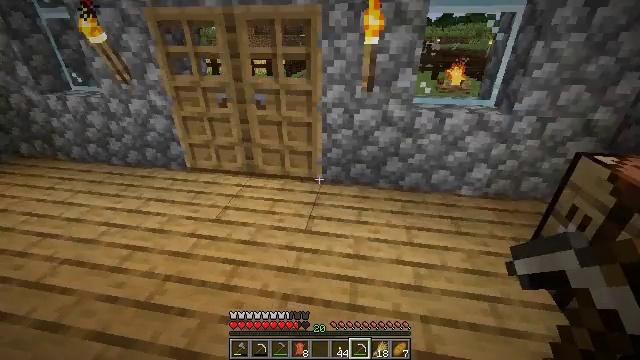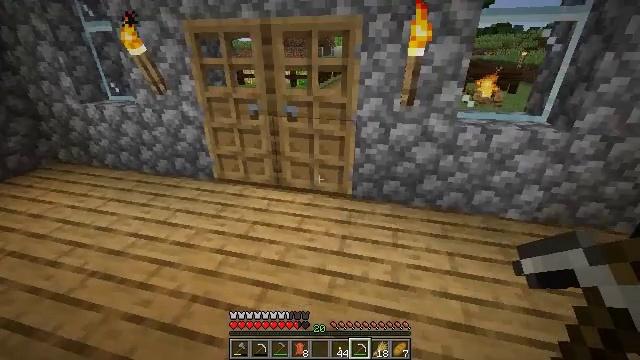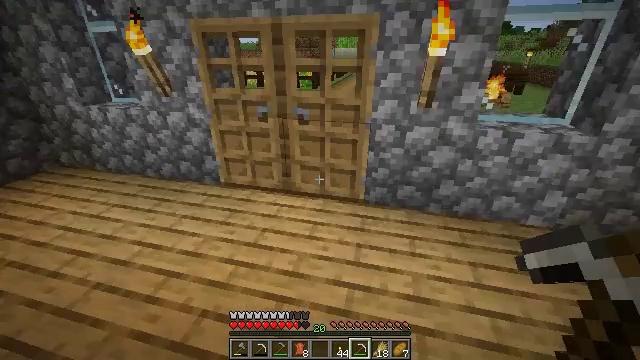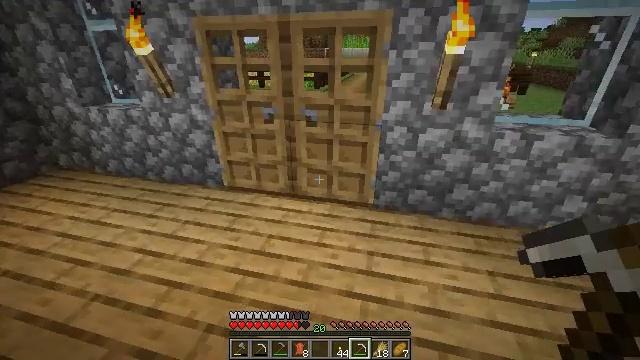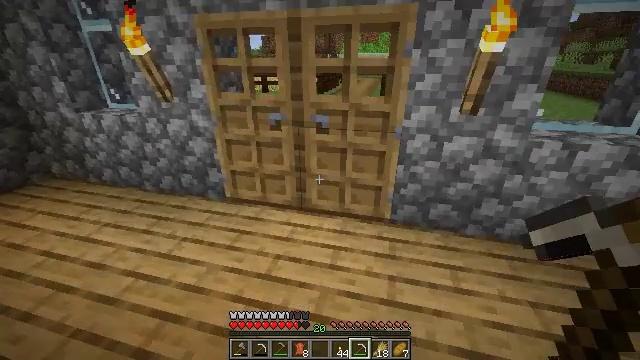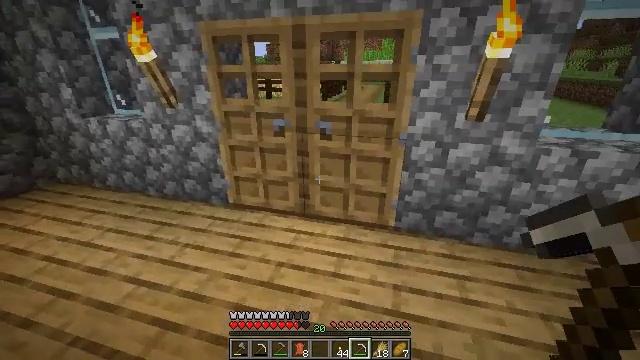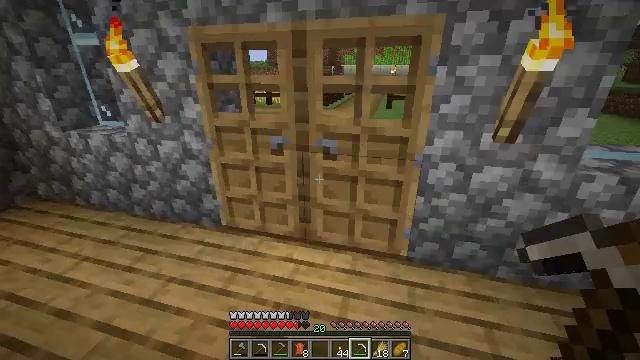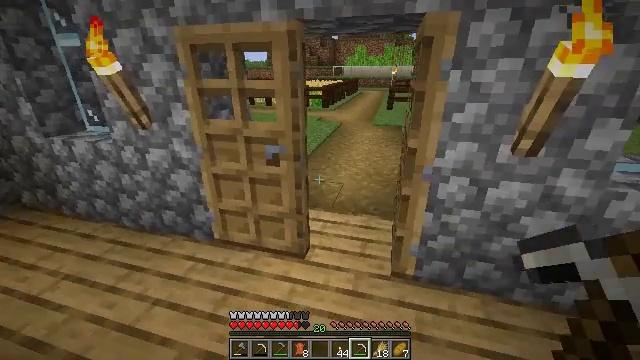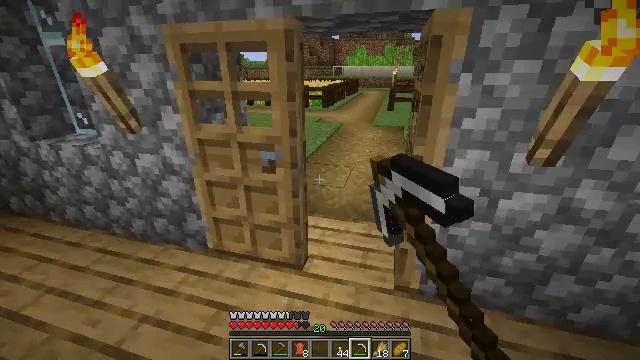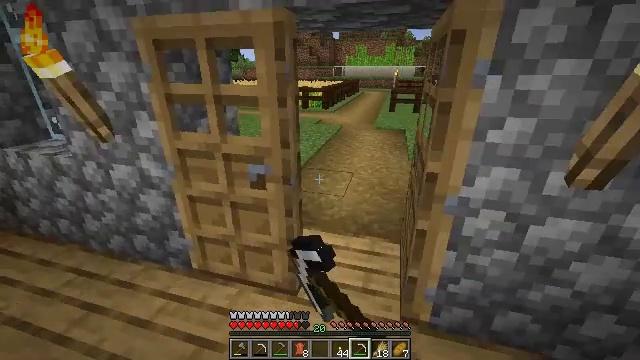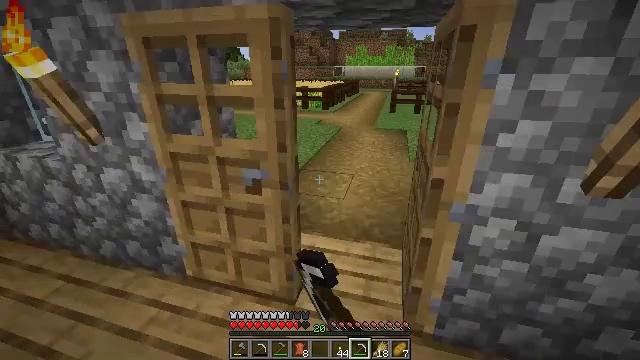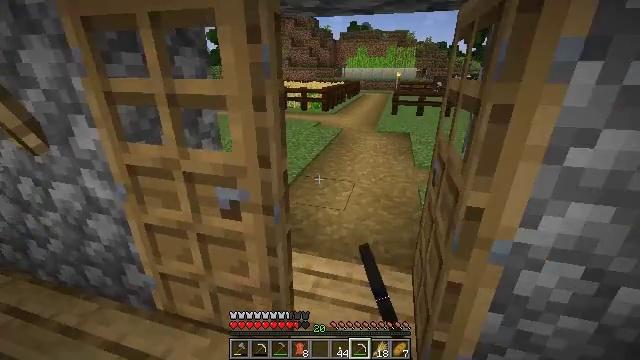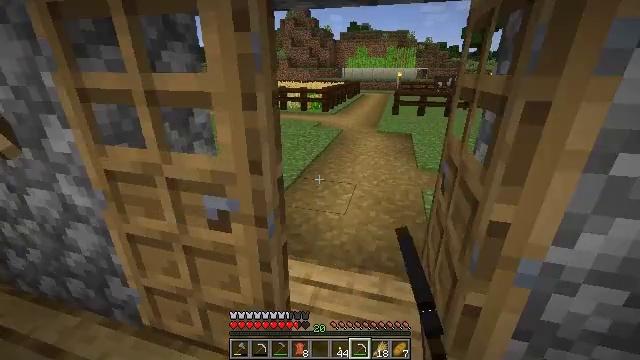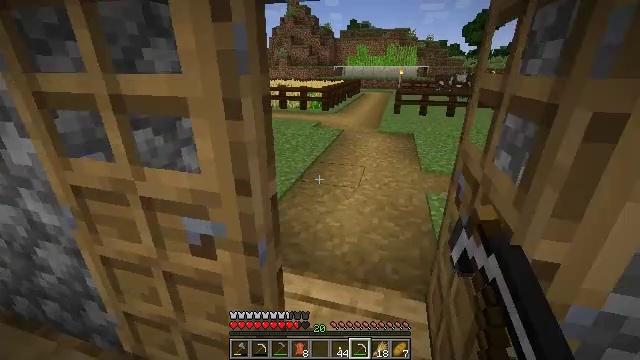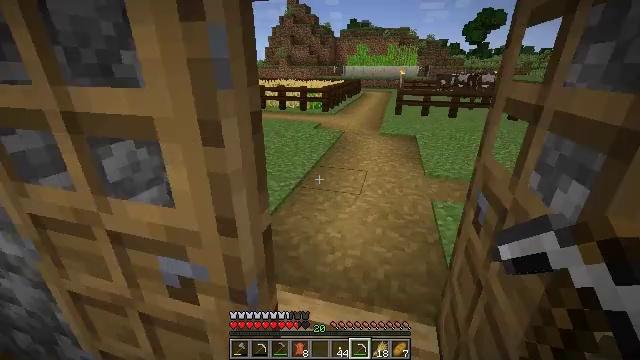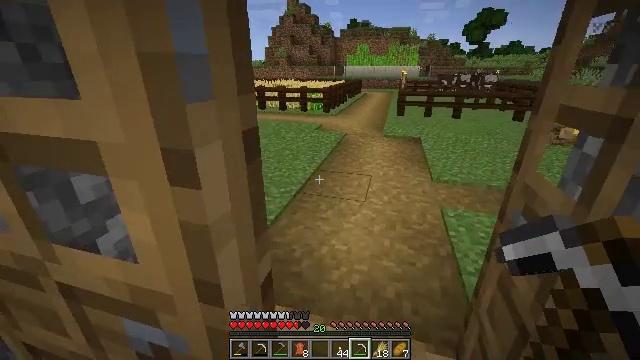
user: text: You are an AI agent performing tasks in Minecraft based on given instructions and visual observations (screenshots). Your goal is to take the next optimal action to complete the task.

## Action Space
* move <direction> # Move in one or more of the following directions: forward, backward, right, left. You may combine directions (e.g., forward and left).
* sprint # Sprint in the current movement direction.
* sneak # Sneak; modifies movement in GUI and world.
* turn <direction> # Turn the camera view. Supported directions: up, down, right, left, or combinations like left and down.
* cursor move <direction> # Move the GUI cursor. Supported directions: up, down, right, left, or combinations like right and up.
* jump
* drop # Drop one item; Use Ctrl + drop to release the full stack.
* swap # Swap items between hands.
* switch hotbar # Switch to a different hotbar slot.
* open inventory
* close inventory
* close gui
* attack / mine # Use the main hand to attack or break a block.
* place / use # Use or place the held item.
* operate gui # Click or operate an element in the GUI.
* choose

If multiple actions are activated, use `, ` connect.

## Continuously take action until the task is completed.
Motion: motion action
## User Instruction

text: Harvest sugar cane from the plant.
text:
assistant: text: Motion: move forward and move left, turn left and up
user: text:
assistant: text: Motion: move forward and move left
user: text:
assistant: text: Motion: move forward
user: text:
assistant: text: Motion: move forward
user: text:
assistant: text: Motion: move forward, turn up
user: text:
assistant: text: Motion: move forward, turn up
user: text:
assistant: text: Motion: move forward, use / place
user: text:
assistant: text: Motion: move forward, use / place
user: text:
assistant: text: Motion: move forward, use / place
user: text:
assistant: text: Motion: move forward
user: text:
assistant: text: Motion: move forward
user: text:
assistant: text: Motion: move forward
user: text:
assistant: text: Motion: move forward
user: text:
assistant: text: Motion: move forward
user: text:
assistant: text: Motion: move forward
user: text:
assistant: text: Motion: move forward and move right
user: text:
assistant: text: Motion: move forward and move right
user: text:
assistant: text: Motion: move forward and move right
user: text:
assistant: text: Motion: move forward and move right, turn up
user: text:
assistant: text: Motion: move forward
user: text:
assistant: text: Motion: move forward, turn left and up
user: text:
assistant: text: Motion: move forward, turn left and up
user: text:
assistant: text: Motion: move forward
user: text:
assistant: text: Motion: move forward, sprint
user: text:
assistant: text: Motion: move forward, sprint
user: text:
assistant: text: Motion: move forward, sprint
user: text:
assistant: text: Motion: move forward, sprint
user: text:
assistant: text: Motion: move forward, sprint
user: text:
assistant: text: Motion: move forward, sprint
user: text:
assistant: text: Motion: move forward, sprint